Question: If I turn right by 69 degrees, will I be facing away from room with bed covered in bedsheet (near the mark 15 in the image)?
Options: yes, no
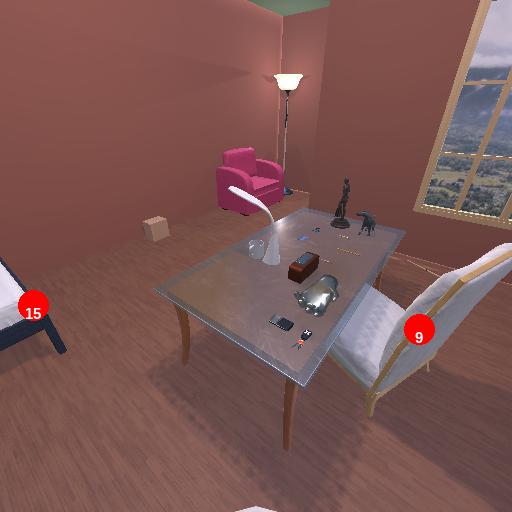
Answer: yes